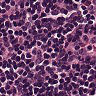
Metastatic tissue present: no